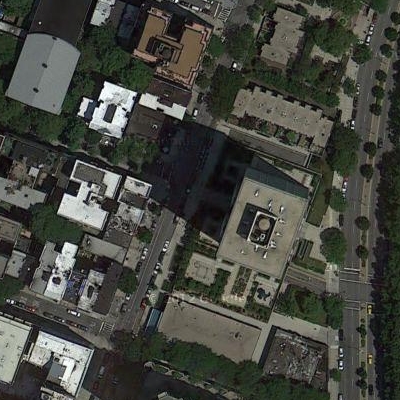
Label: Industry